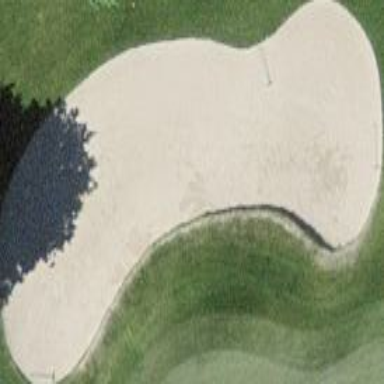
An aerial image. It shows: Golf bunker filled with sandy terrain.